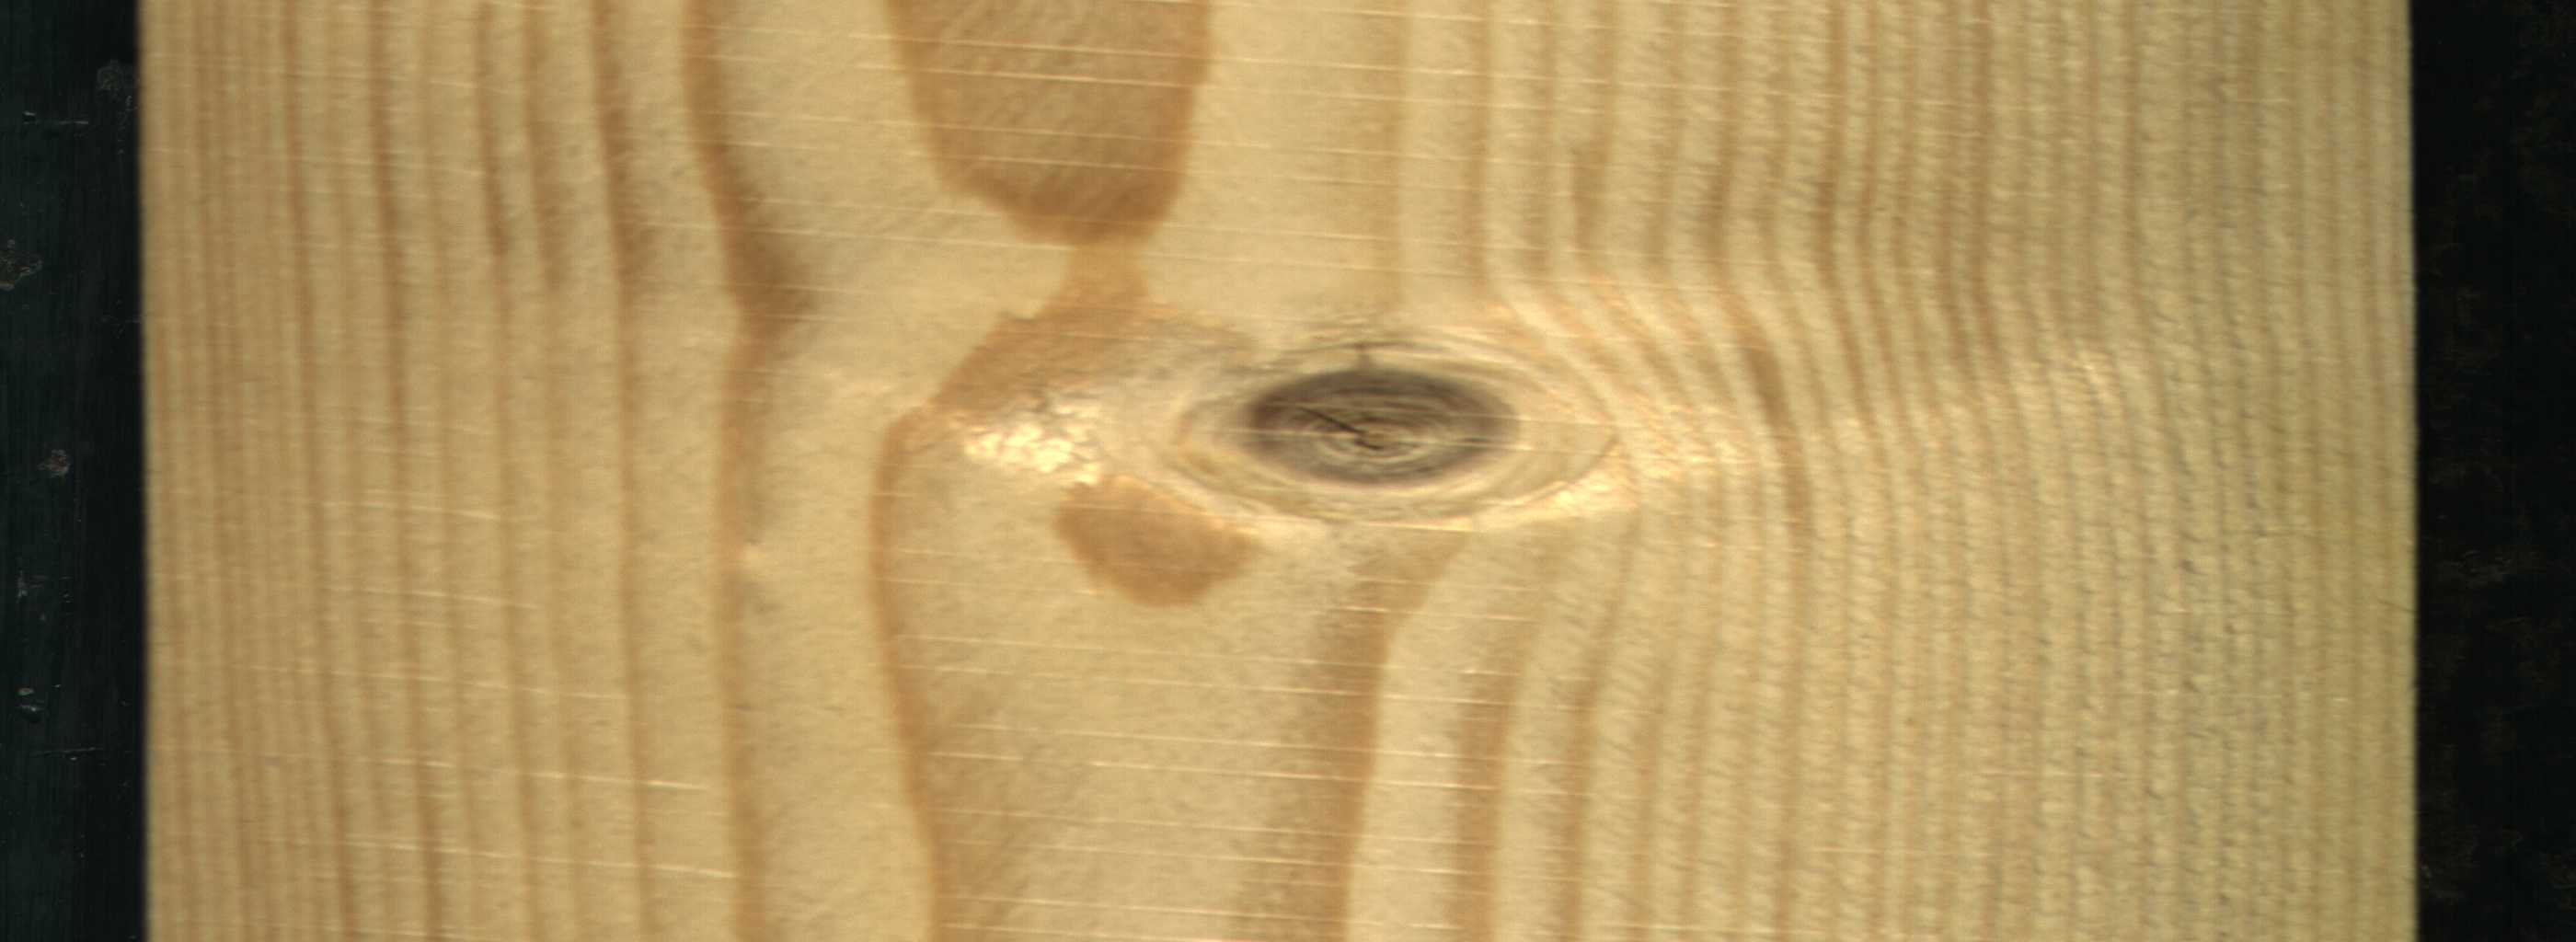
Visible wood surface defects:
knot_with_crack